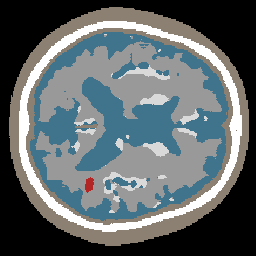
Label: lesion